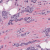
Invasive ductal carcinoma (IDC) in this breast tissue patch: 1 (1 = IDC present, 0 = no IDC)